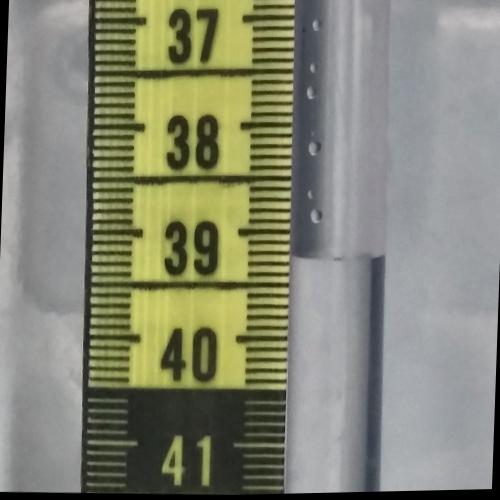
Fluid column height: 39.3 cm